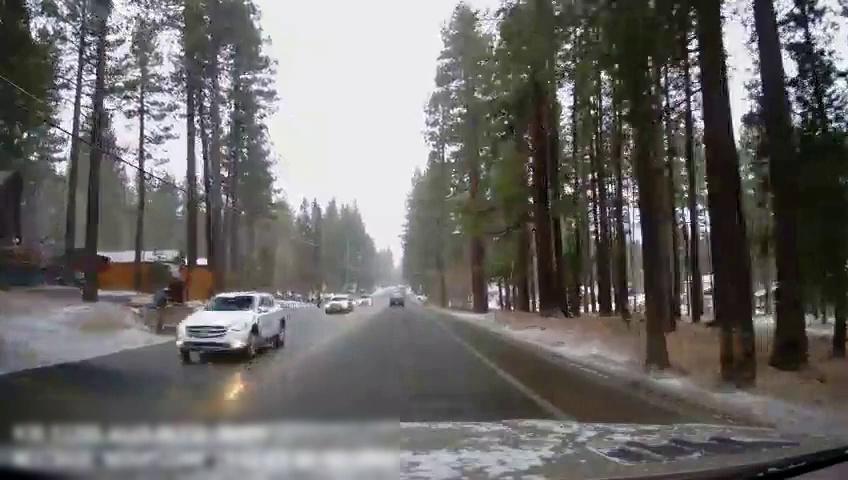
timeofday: Day
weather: Snowy
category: Drivable Space
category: Vehicles | SUV
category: Vehicles | Truck
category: Vehicles | SUV
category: Lanes | Current Lane
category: Lanes | Current Lane